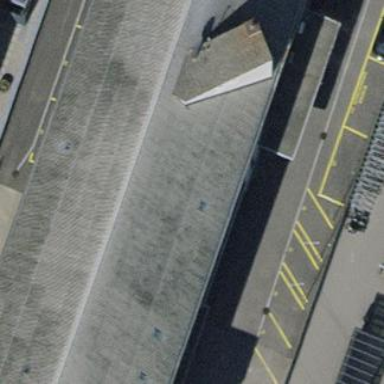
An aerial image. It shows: Industrial building.